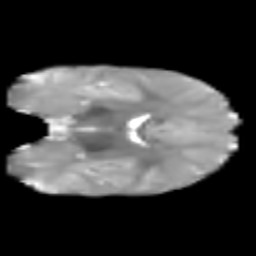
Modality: T2w
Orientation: coronal
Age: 7
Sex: male
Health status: healthy